Question: I am trying to implement soft deleting concept.
Here is my object:
'''
class Post extends Eloquent {
/**
* The database table used by the model.
*
* @var string
*/
protected $table = 'posts';
protected $softDelete = true;
...
'''
Soft delete is on.
Now, if I 'delete' a post, it gets a 'deleted_at' timestamp:

The problem is, when I search or just use 'all()' to display the posts, the soft deleted items appears there. What is wrong?
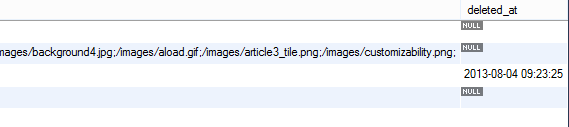
Answer: The feature works when using Eloquent. If you are querying the results with you will eventually see all the records trashed and not trashed.
It is not clear in the current docs of Laravel 4, but seeing that the concept of just appears under <URL> and not under Query Builder, we can only assume that: .